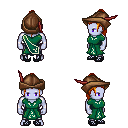
a pixel art fantasy rpg character, male body template, dark elf, purple skin, sash dress, metal pants, light blonde long topknot hairstyle, leather cap, ghillies, four views (front, back, left, right), 2x2 character sprite sheet, small pixel art, hard edges, no anti-aliasing